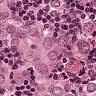
Metastatic tissue present: yes